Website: macys
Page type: account-selection
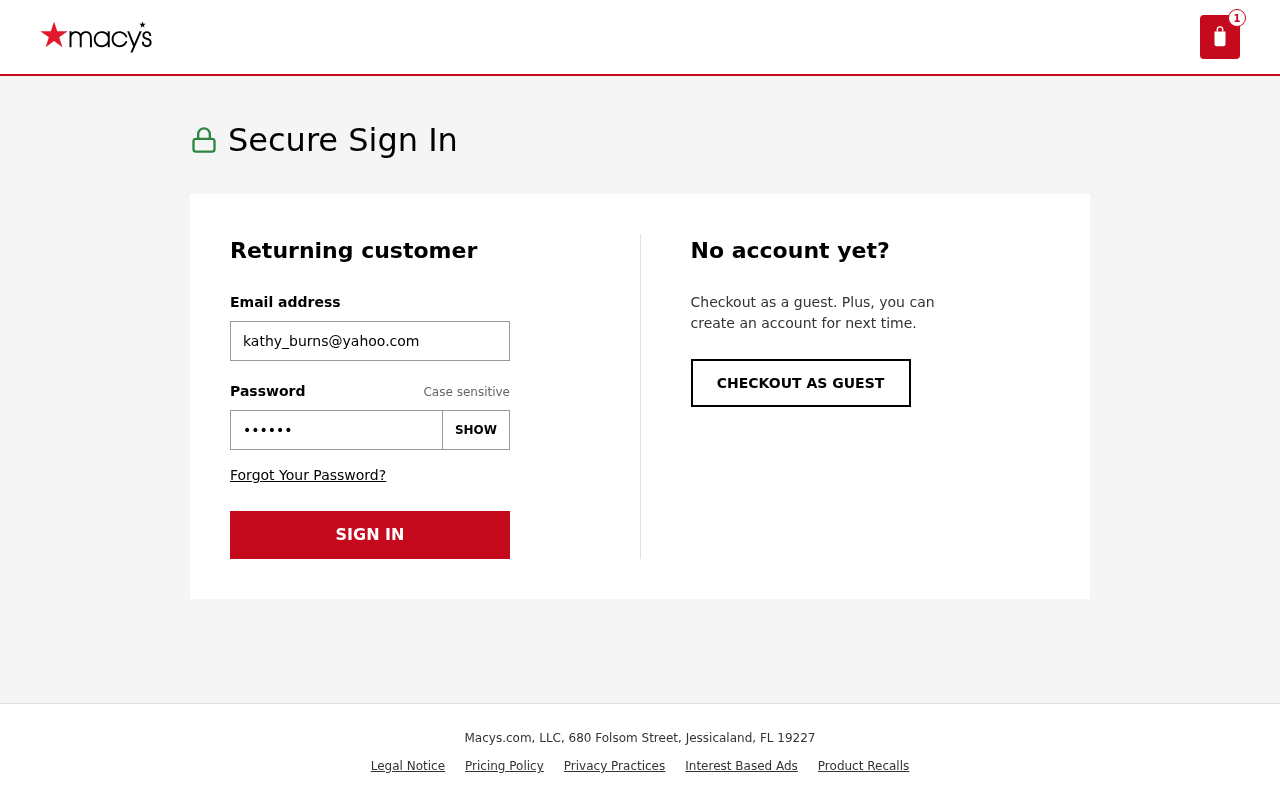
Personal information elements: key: PII_EMAIL
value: kathy_burns@yahoo.com
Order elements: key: ORDER_NUM_ITEMS
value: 1